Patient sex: M
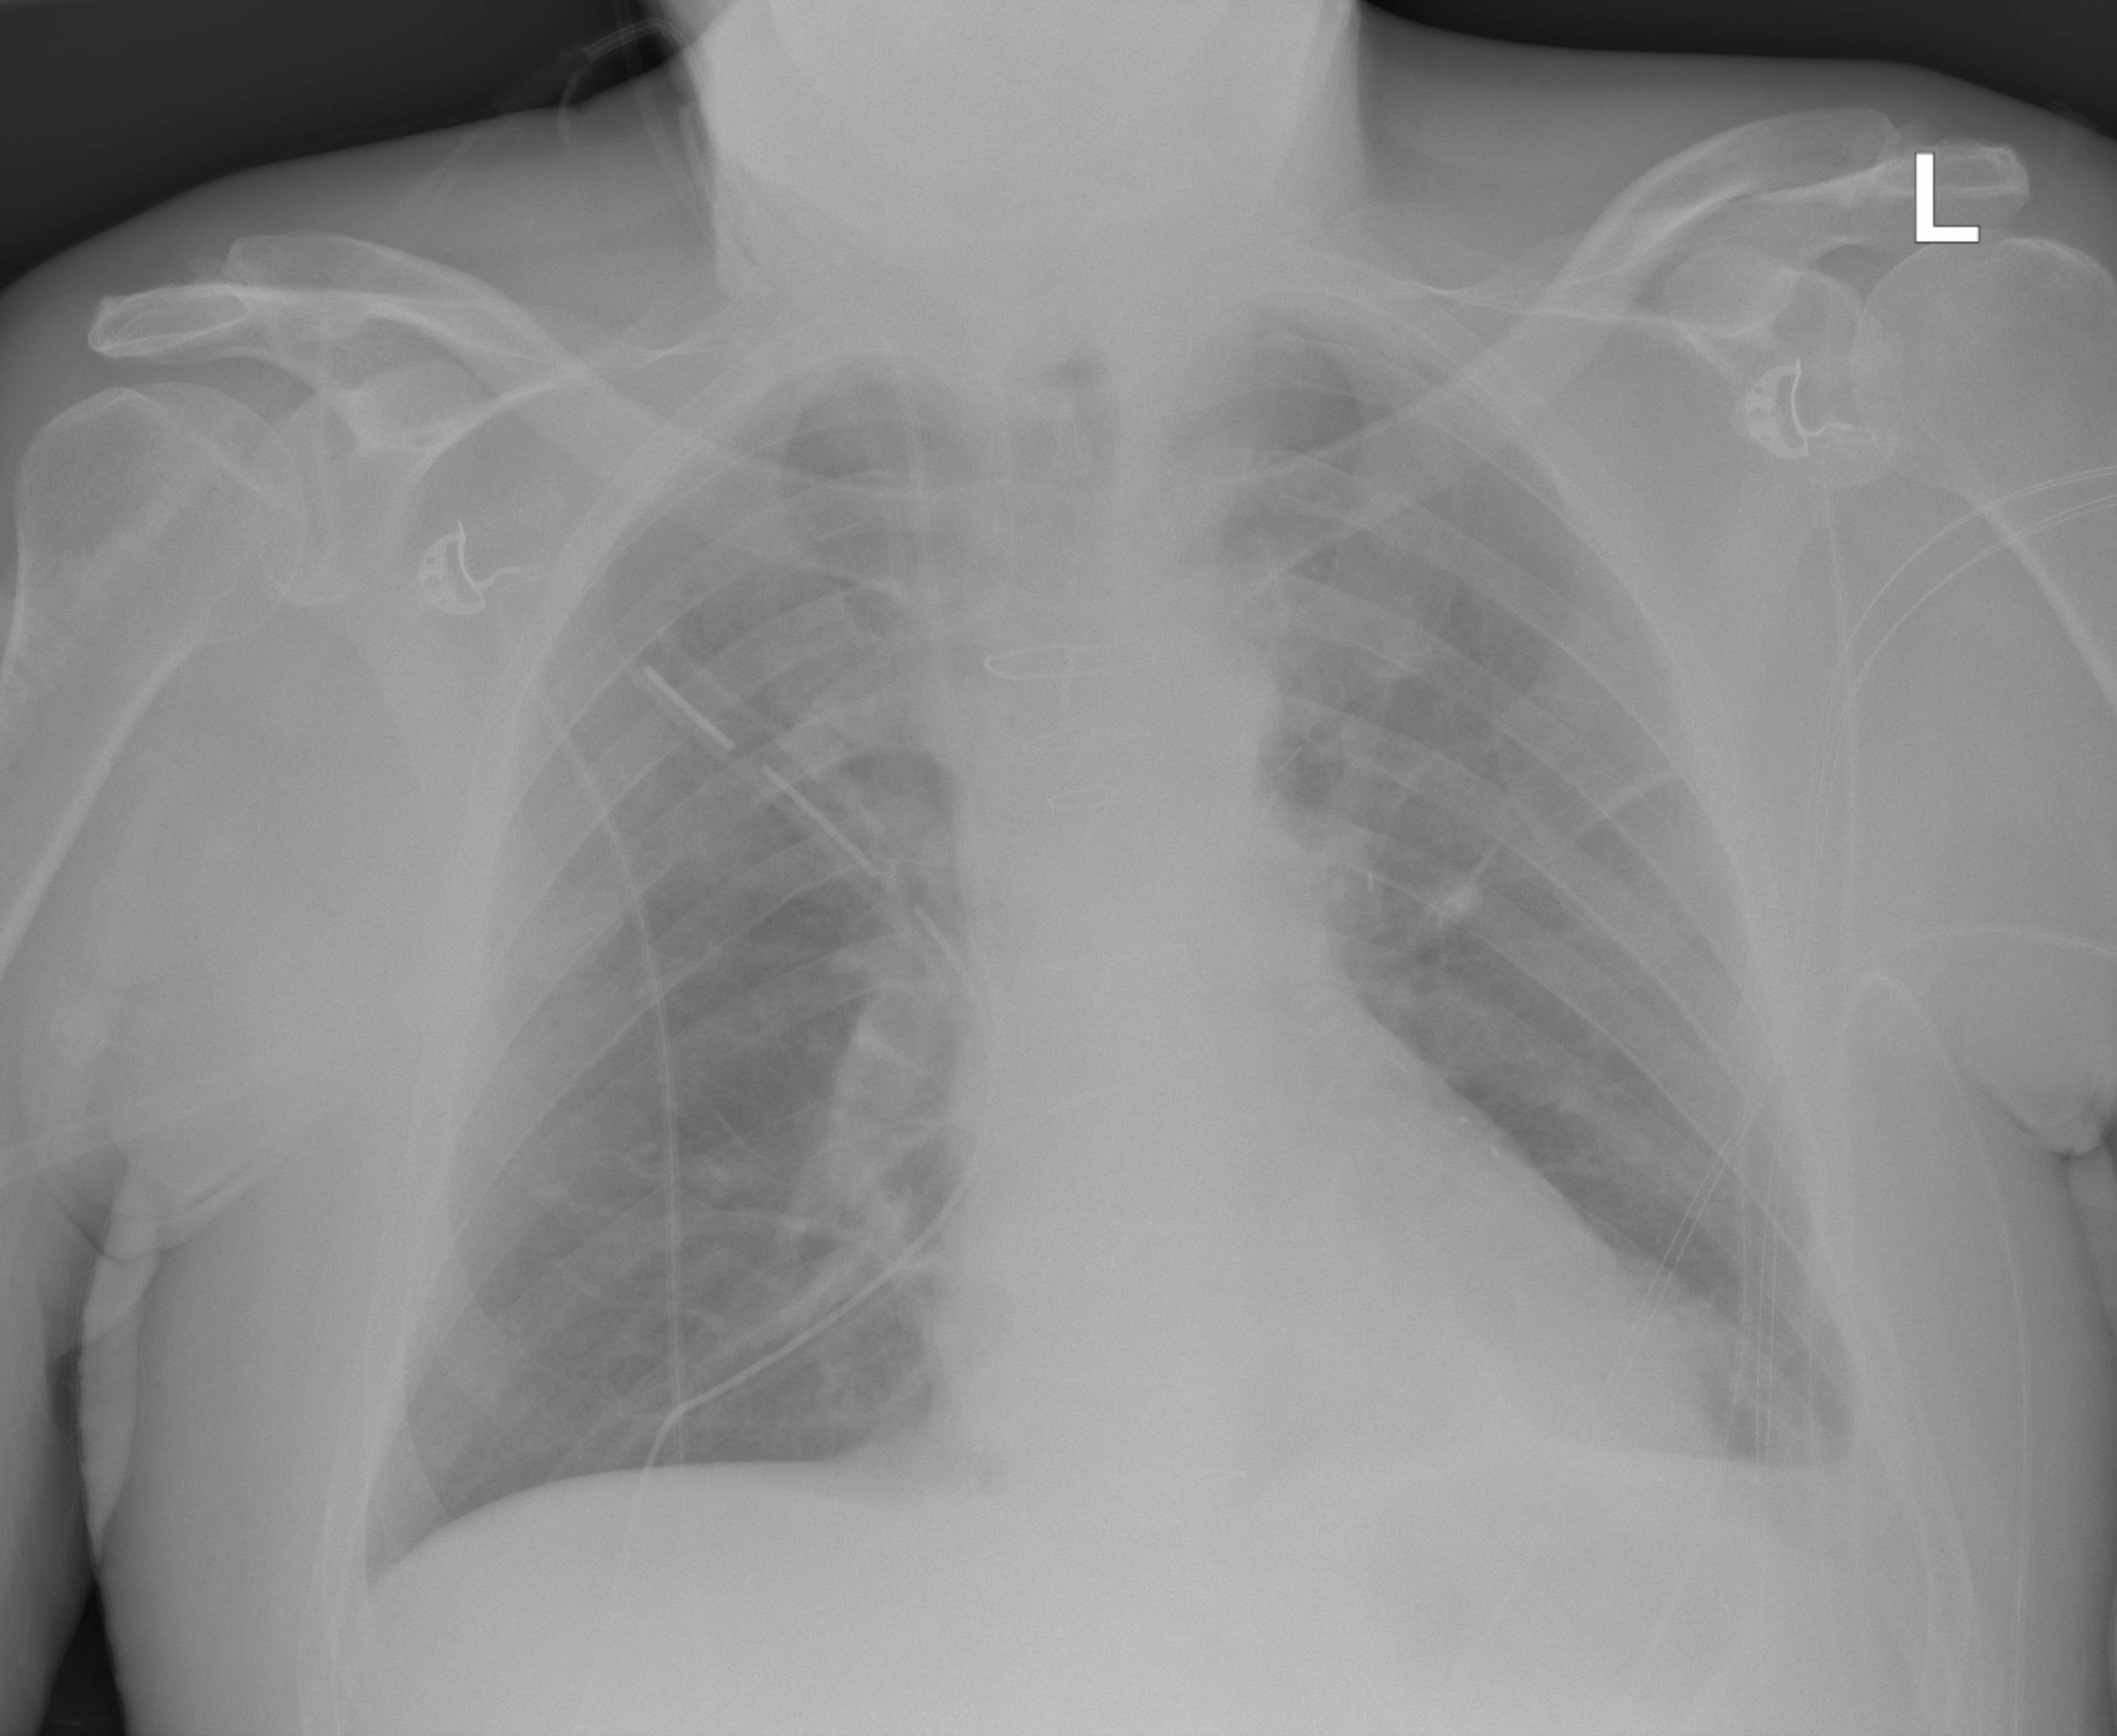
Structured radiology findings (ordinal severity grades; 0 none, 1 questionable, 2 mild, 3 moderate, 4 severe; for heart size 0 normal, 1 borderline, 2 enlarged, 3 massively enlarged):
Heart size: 1
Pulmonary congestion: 1
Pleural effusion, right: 0
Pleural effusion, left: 2
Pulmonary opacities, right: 0
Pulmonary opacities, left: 0
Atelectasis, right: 1
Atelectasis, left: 1